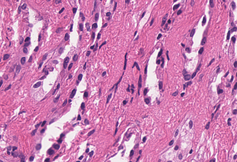
Tumor epithelial tissue: no
Tumor-associated stroma tissue: yes
Normal tissue: no